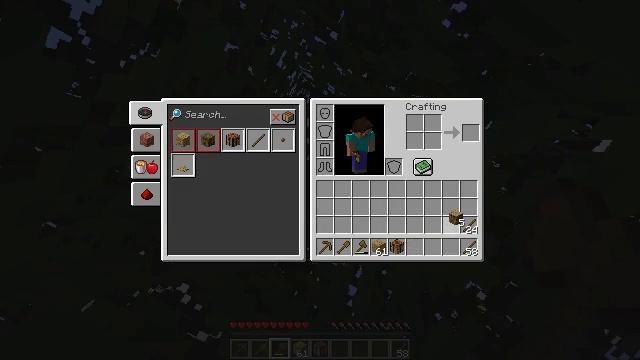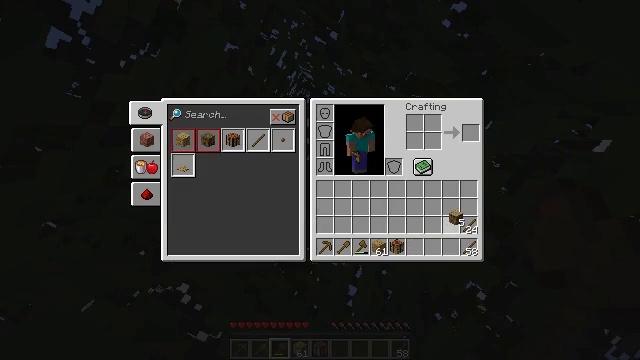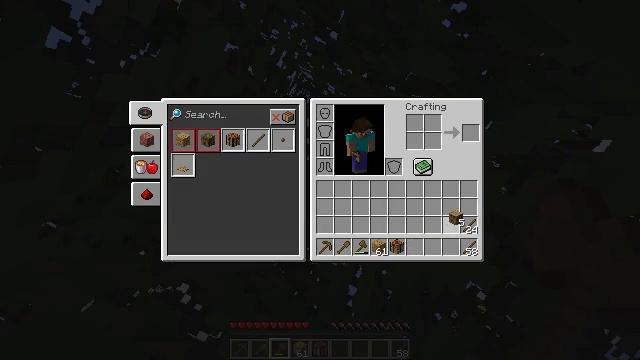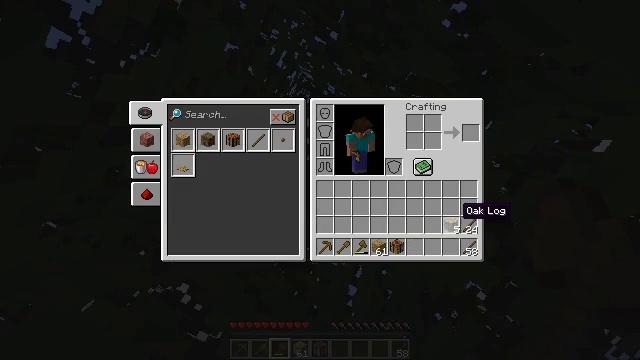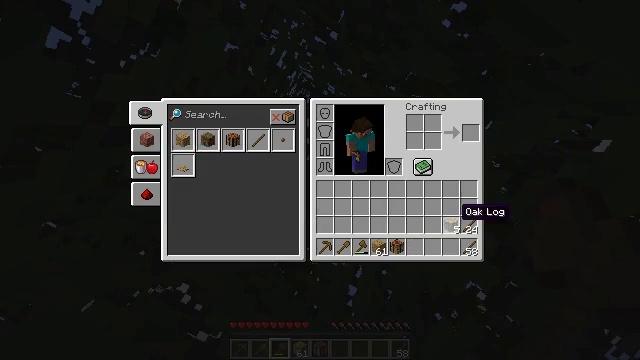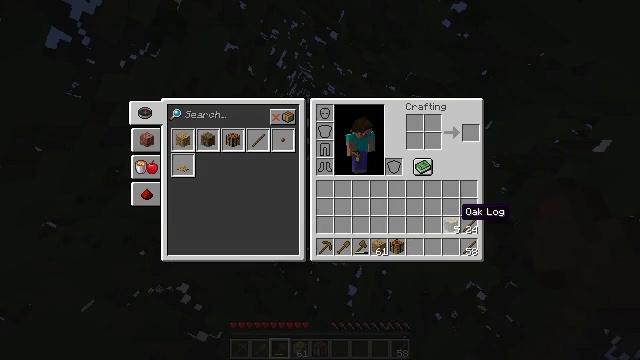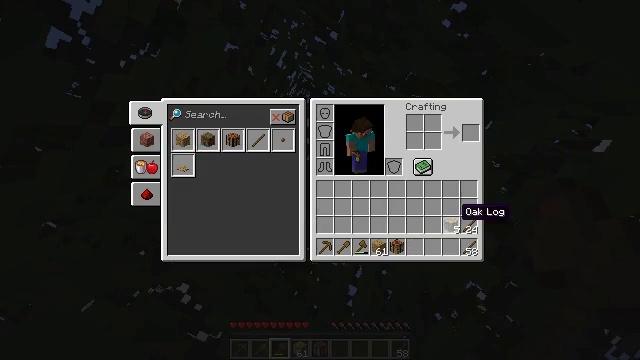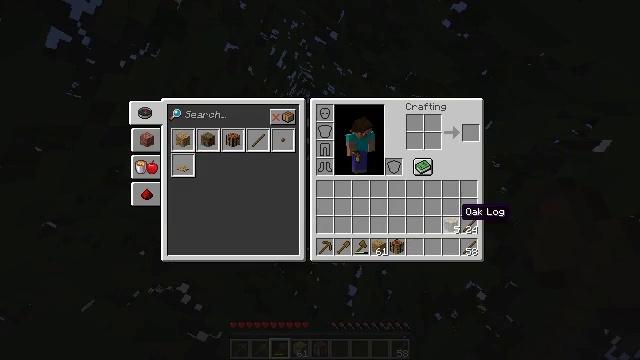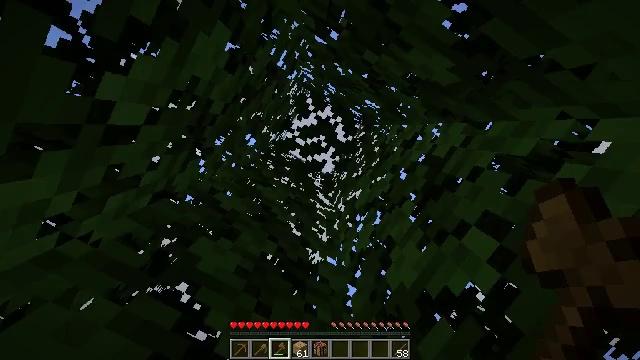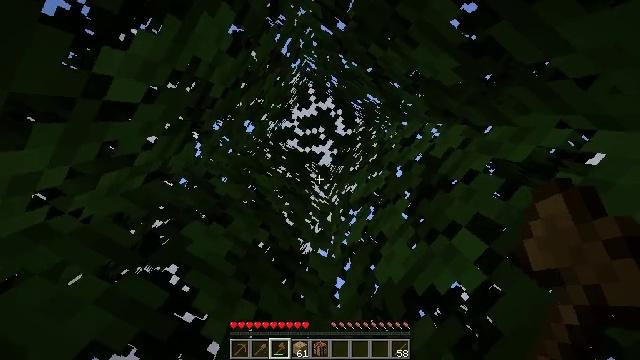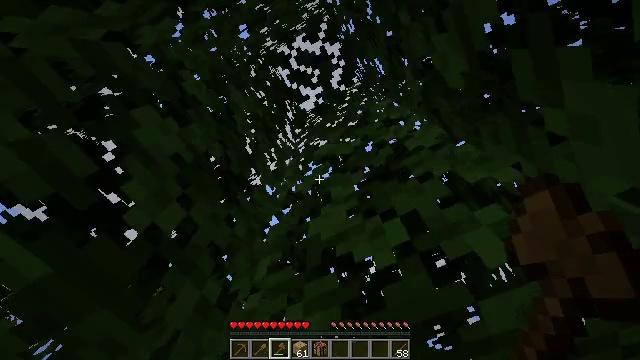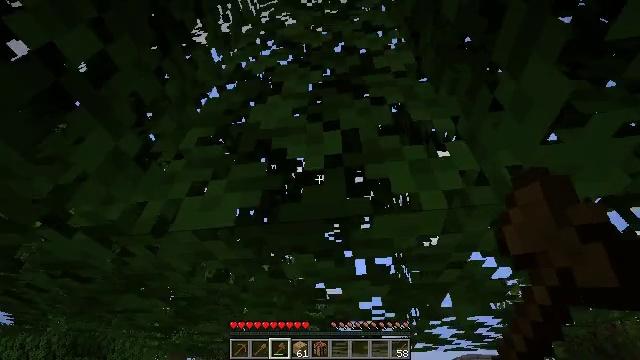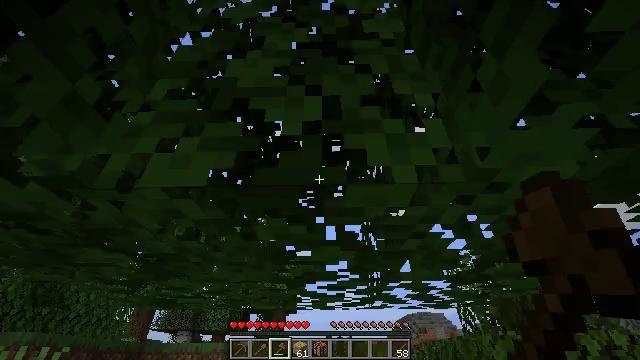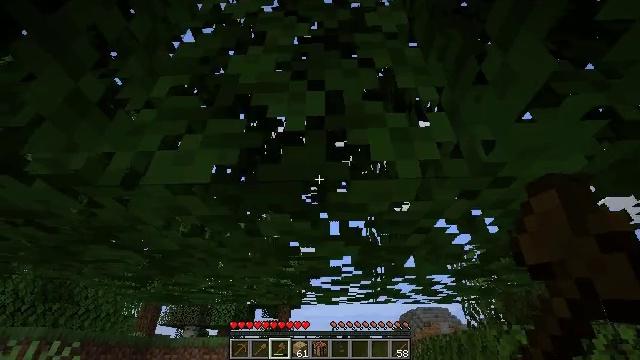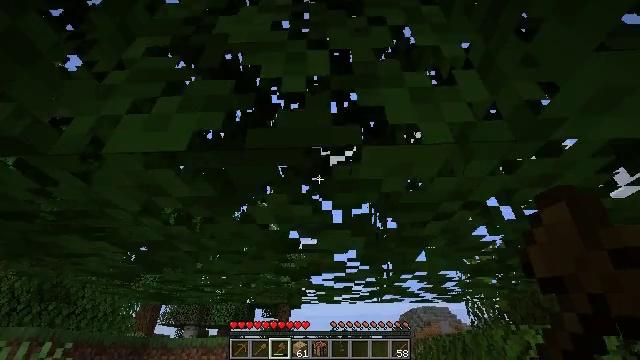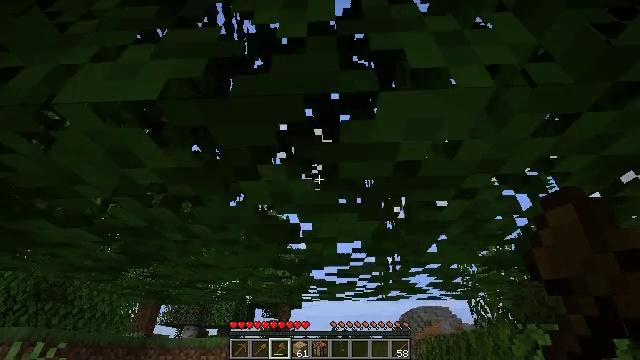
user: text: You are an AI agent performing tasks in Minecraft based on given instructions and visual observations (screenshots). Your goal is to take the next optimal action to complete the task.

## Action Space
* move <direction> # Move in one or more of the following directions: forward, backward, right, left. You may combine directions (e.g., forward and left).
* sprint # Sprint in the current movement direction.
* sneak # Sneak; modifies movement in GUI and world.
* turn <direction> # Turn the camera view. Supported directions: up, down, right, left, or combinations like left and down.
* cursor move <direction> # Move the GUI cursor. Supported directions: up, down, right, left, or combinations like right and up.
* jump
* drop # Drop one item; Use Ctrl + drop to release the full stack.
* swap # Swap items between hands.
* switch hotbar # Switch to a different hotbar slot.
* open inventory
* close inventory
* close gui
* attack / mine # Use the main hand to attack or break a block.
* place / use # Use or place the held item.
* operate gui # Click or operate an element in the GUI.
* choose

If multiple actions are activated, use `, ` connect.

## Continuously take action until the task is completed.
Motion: motion action
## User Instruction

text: Mine grass block from the ground.
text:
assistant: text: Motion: operate gui
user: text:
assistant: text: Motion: operate gui
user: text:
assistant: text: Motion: no_op
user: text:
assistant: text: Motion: no_op
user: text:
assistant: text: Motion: no_op
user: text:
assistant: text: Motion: no_op
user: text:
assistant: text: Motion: no_op
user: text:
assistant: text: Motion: no_op
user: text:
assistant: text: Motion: turn right and down
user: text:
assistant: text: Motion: turn right and down
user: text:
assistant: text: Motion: turn right and down
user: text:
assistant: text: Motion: turn right and down
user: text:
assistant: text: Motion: move forward
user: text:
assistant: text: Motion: move forward
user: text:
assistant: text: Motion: move forward
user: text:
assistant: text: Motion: move forward, turn down
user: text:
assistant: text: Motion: move forward, turn right and down
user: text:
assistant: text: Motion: move forward, turn down
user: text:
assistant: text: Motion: move forward, sprint, turn down
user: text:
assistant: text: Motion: move forward, sprint, turn down
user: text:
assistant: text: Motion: move forward, sprint, turn down
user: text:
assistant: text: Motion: move forward, sprint
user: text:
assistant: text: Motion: move forward, sprint
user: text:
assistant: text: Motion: move forward, sprint
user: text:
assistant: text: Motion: move forward, sprint
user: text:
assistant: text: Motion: move forward, sprint
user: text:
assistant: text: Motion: move forward, sprint, turn left
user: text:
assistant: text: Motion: move forward, sprint, turn left, close inventory
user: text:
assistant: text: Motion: close inventory
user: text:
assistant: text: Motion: close inventory